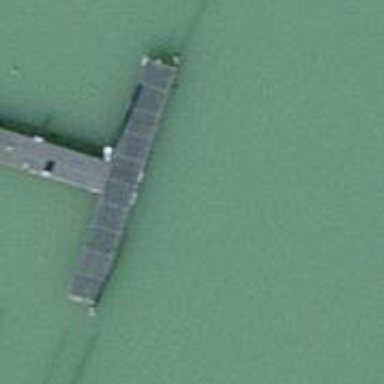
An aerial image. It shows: Man-made pier.